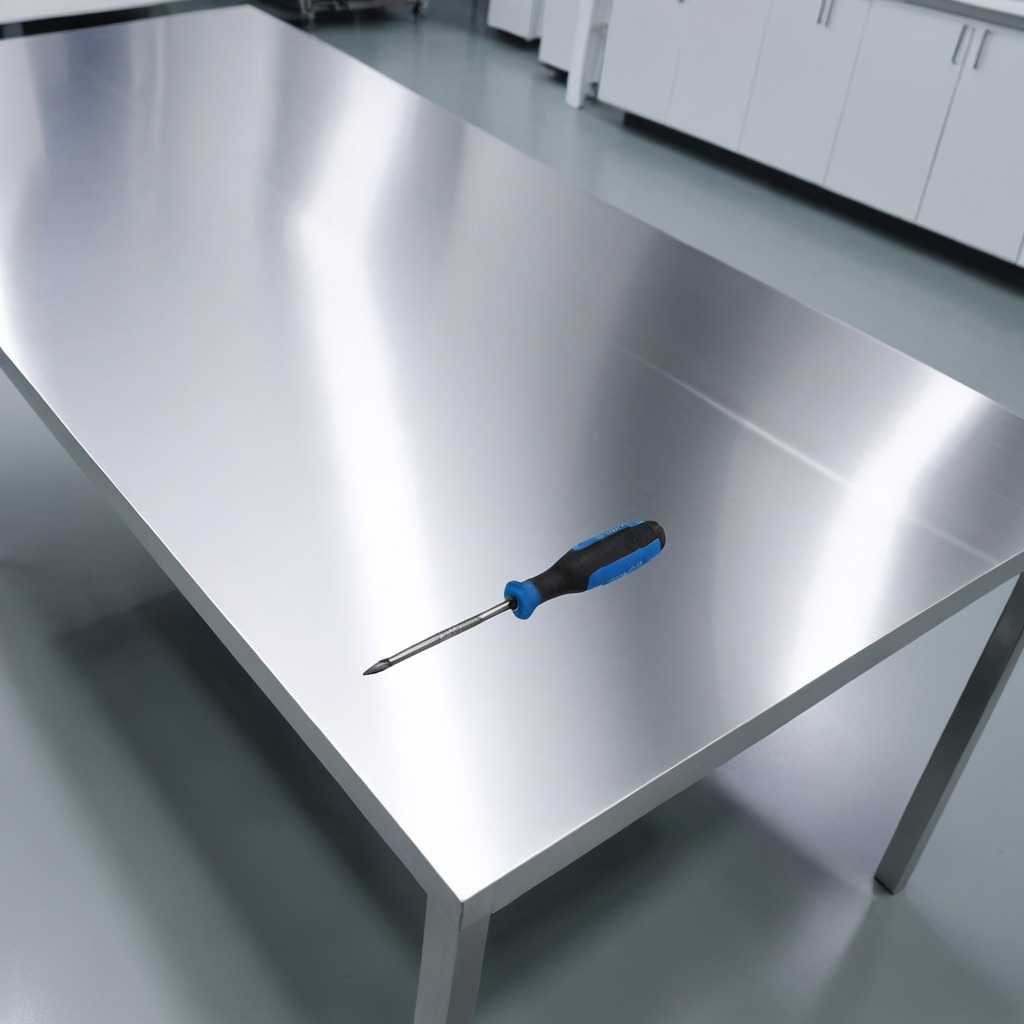
A screwdriver is lying on the stainless steel table in a high-end prototyping lab.